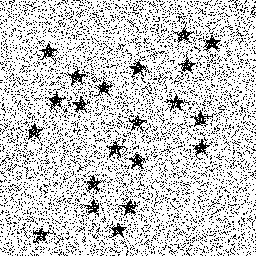
Squares: 0
Triangles: 0
Stars: 21
Total shapes: 21